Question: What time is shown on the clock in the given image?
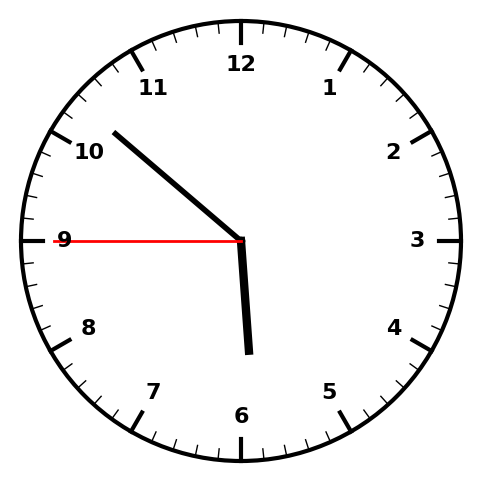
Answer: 05:51:45